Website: home-depot
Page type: account-selection
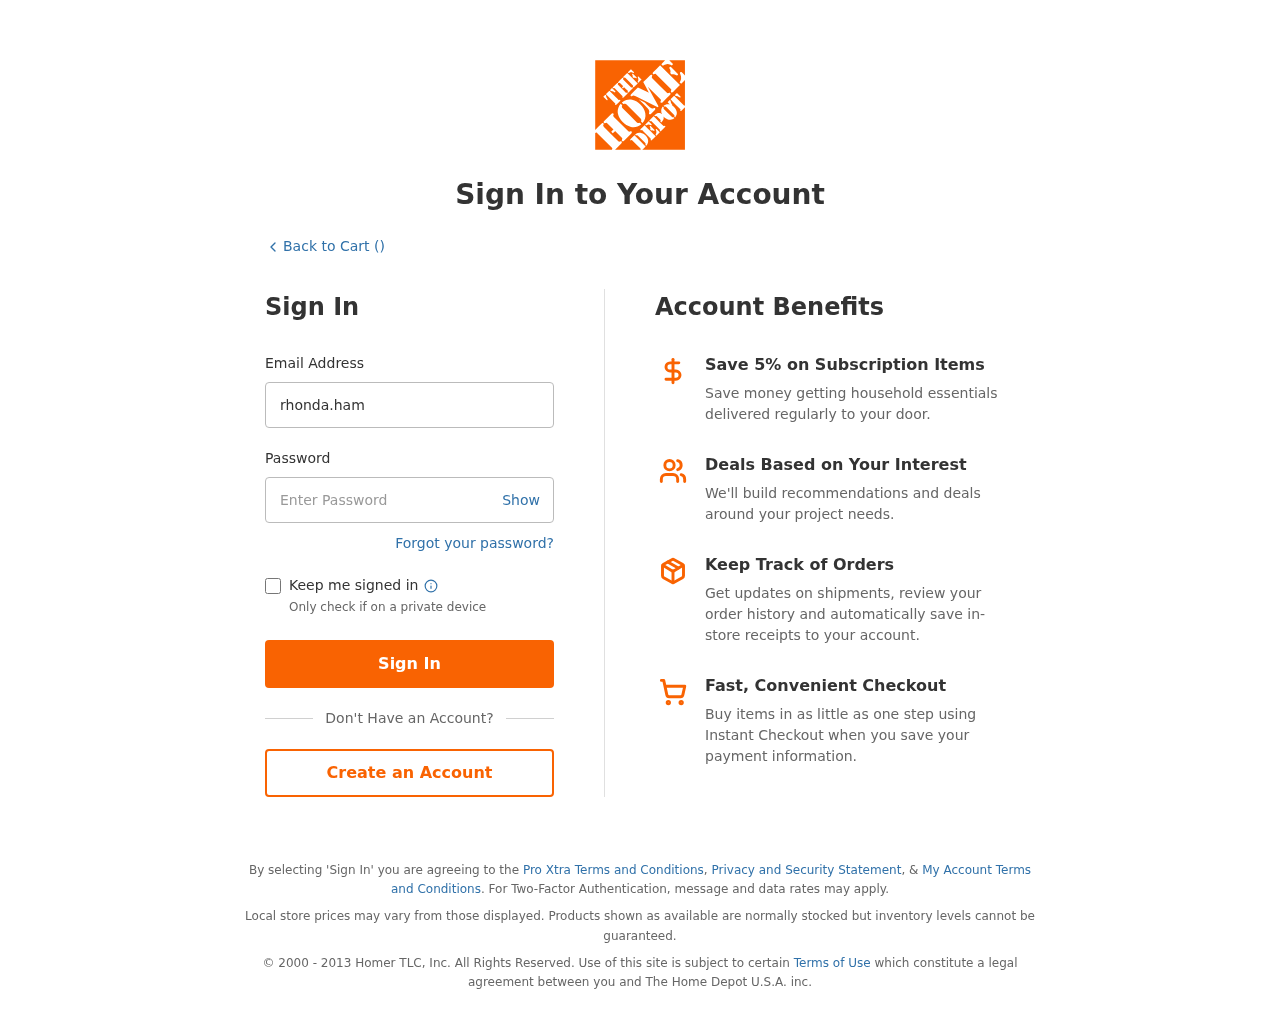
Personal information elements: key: PII_LOGIN_USERNAME
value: rhonda.hampton